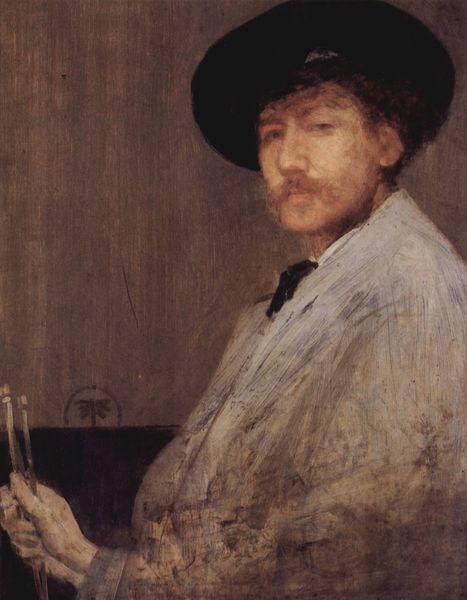
Titel: Arrangement in Grau, Selbstporträt des Künstlers
Künstler: James Abbot McNeill Whistler
Standort: Detroit
Institution: The Detroit Institute of Arts
Schlagwörter: baum, dunkel, gemälde, hand, mann, schatten, umhang, weiß, gelb, impressionismus, ocker, braun, daumen, finger, frau, frisur, glas, grau, haar, handschuh, hell, hintergrund, holz, hut, hüte, kopfbedeckungen, licht, mund, nase, ohr, paris, profil, renoir, schwarz, stirn, symbol, tisch, zeichen, ölbild, blick, rot, haube, malerei, ornament, schleife, anzug, bart, blond, hemd, jacke, jung, kappe, mütze, mützen, schnurrbart, wand, augen, gesicht, halten, kleidung, kragen, mensch, rembrandt, bildnis, hals, portrait, porträt, signatur, öl, horizont, pastos, gewand, haare, mantel, sitzend, brustbild, bruststück, front, frontal, kinn, locken, ohren, kreis, stock, kopfbedeckung, seitlich, düster, zwei, backen, farben, violett, monochrom, van gogh, ölgemälde, schnäuzer, duktus, schnurbart, krawatte, monet, atelier, maler, manet, palme, fliege, jackett, oberkörper, sakko, schnauzbart, schnauzer, selbstporträt, hutkrempe, jacket, krempe, striche, penis, gentleman, münchen, künstler, selbstbildnis, kittel, leinwand, stempel, kunst, malen, palette, pinsel, schnautzer, rom, art, kravatte, selbstportrait, halbprofil, bran, hitnergrund, jakett, oberlippenbart, libelle, london, selbstbewusst, lehnbach, stäbchen, labor, pinselspuren, selbstdarstellung, schneuzer, whistler, reagenzglas, mahler, portröt, malerkittel, münschen, anzut, eigenbildnis, emanzipazion, falsche hand, kompositionsfehler, konstruktionsfehler, laborkittel, malr, selbstportrai, brauner hintergrund, weisser umhang, schwarze schleifen, schnaubart, oberlippernbart, eimann, einfacher hintergrund, mundkinn